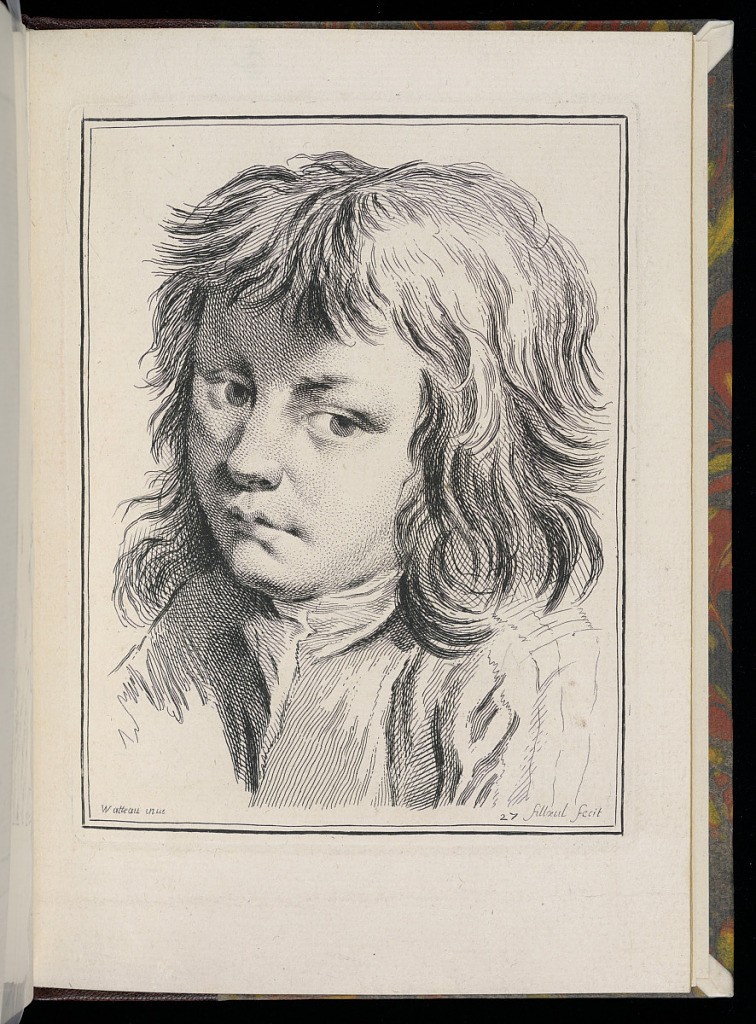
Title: Study of a Boy
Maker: Antoine Watteau, French, 1684–1721
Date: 1734
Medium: Etching on laid paper
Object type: Print
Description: Study of a young boy's head and upper torso, seen from the front. He has long shoulder-length hair and wears a jacket and shirt. The plate is signed and numbered.